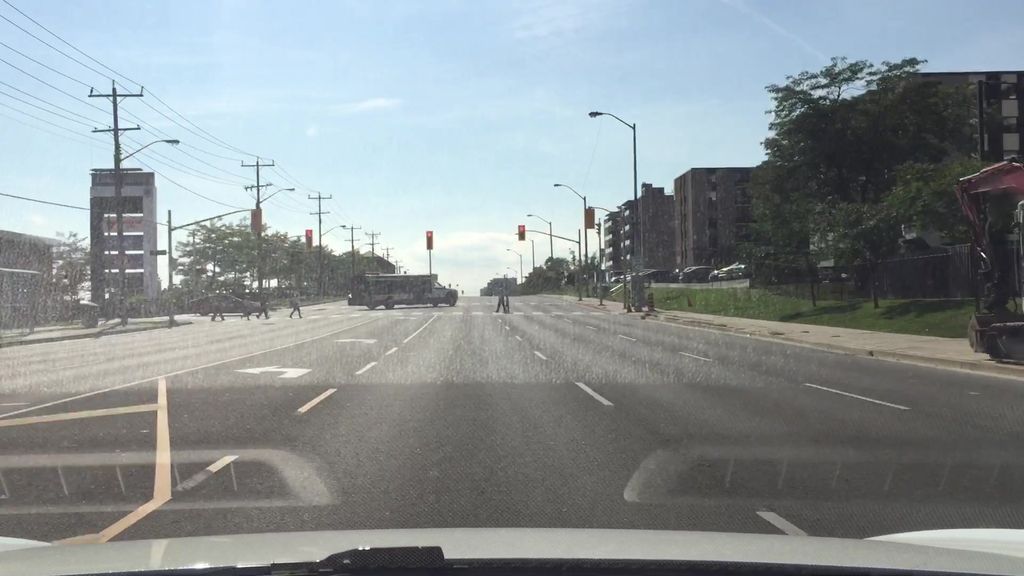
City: toronto